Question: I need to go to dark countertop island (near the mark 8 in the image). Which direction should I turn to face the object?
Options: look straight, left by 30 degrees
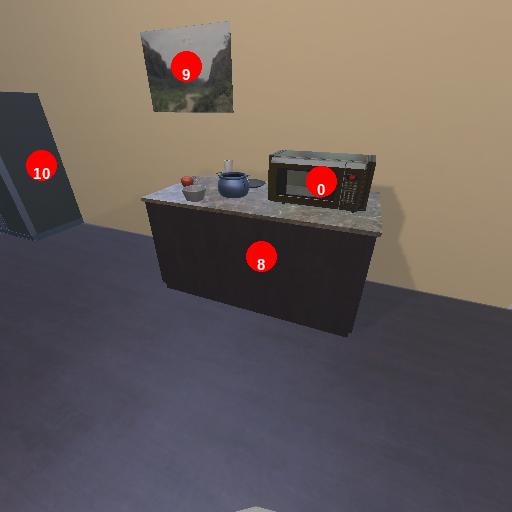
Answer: look straight